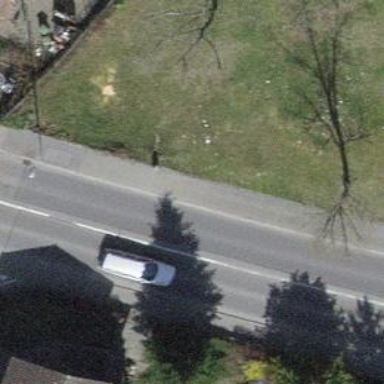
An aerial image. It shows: Asphalt sidewalk along the footway.